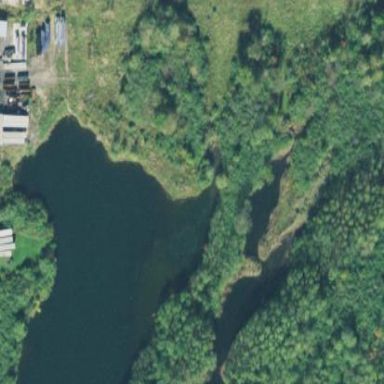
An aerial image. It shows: Peaceful pond surrounded by nature.